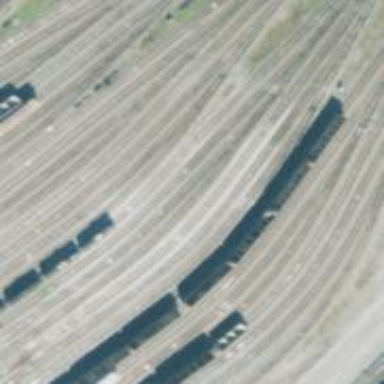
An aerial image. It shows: Railway yard used for servicing trains.